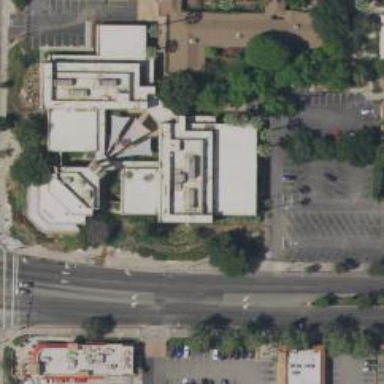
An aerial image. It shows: University building.